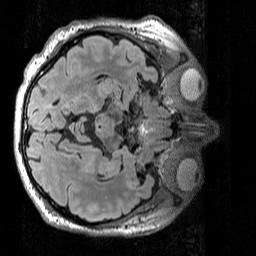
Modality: T2w
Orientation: axial
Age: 73
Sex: male
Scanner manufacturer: siemens
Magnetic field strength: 3 T
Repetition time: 5 s
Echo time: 0.386 s